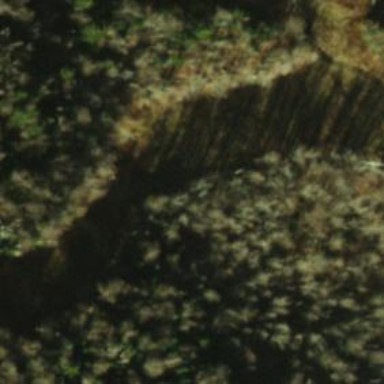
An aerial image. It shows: Advanced downhill woodland piste.